Question: I am trying to automate the entire process of creating a google apps account through my company's reseller account with google, without any human having to manually enable anything.
Here's a quick scenario of what I am doing.
1. Create Customer (Domain) with Reseller API
2. Create Subscription with Reseller API
3. Create Admin Account for the Sold Domain
I am having trouble automating step 3.
There are 2 different APIs that can accomplish this tast, Provisioning (depricated) and Directory.
I have already successfully created user accounts with the Directory API, but this step requires you to <URL>, and that can only be done manually by a human - So thats a break in automation flow, and wont work for what I am trying to accomplish.
I was instructed by google tech support to use the Provisioning API, wich is deprecated, because it supposedly allows you to create an admin user without the need to enable the API access manually per domain. When I attempt to do this, I face this error:
'''
Uncaught exception 'Zend_Gdata_App_HttpException' with message 'Expected response code 200, got 403 <HTML> <HEAD> <TITLE>You are not authorized to perform operations on the domain mydomain.com</TITLE>
'''
Here's the code im attempting to run:
'''
// .....
$customerid = "somedomain.com";
$client = Zend_Gdata_ClientLogin::getHttpClient("mylogin@foo.com", "mypassword",Zend_Gdata_Gapps::AUTH_SERVICE_NAME);
$gdata = new Zend_Gdata_Gapps($client, $customerid);
$gdata->createUser('Admin', 'Firstname', 'Lastname', 'somerandompassword', TRUE);
//......
'''
When I consulted google tech support, they told me I needed to enable the provisioning api following the same instruction I posted earlier (enable api access per domain). I have done this on both my reseller domain, and the customer domain Im trying to provision on (just to test, becasue the entire point is to be able to make an admin account WITHOUT enabling it on the customer domain.) - But it still returns this error.
Here's my settings -- as you can see, its enabled.

In google's docs, under <URL>, it has some instructions, but they appear to be out of date and dont really reflect sections available in the current google apps admin panel.
Im at a loss. Am I missing something obvious, or is it just not possible to do at this time?
Just for reference, I have found a few other people asking a similar question, but with less detail:
- <URL>
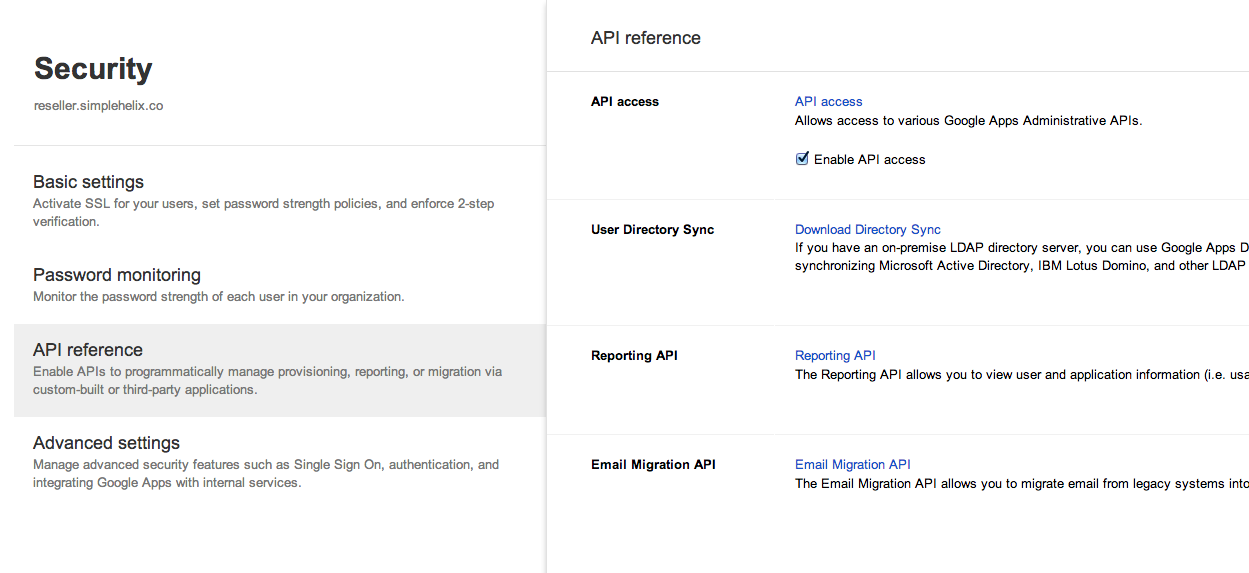
Answer: try to delete "TRUE" parameter in createUser , it's works for me.
'''
$customerid = "sampledomain.com";
$client = Zend_Gdata_ClientLogin::getHttpClient($email, $password, Zend_Gdata_Gapps::AUTH_SERVICE_NAME);
$gdata = new Zend_Gdata_Gapps($client, $customerid);
var_dump($gdata->createUser('trial', 'Firstname', 'Lastname', 'somerandompassword'));
'''